Interaction volume radius: 5 \u00c5
Interaction volume height: 30 \u00c5
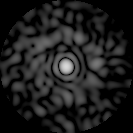
Disorder parameter: 0.8264